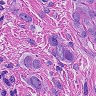
Metastatic tissue present: yes